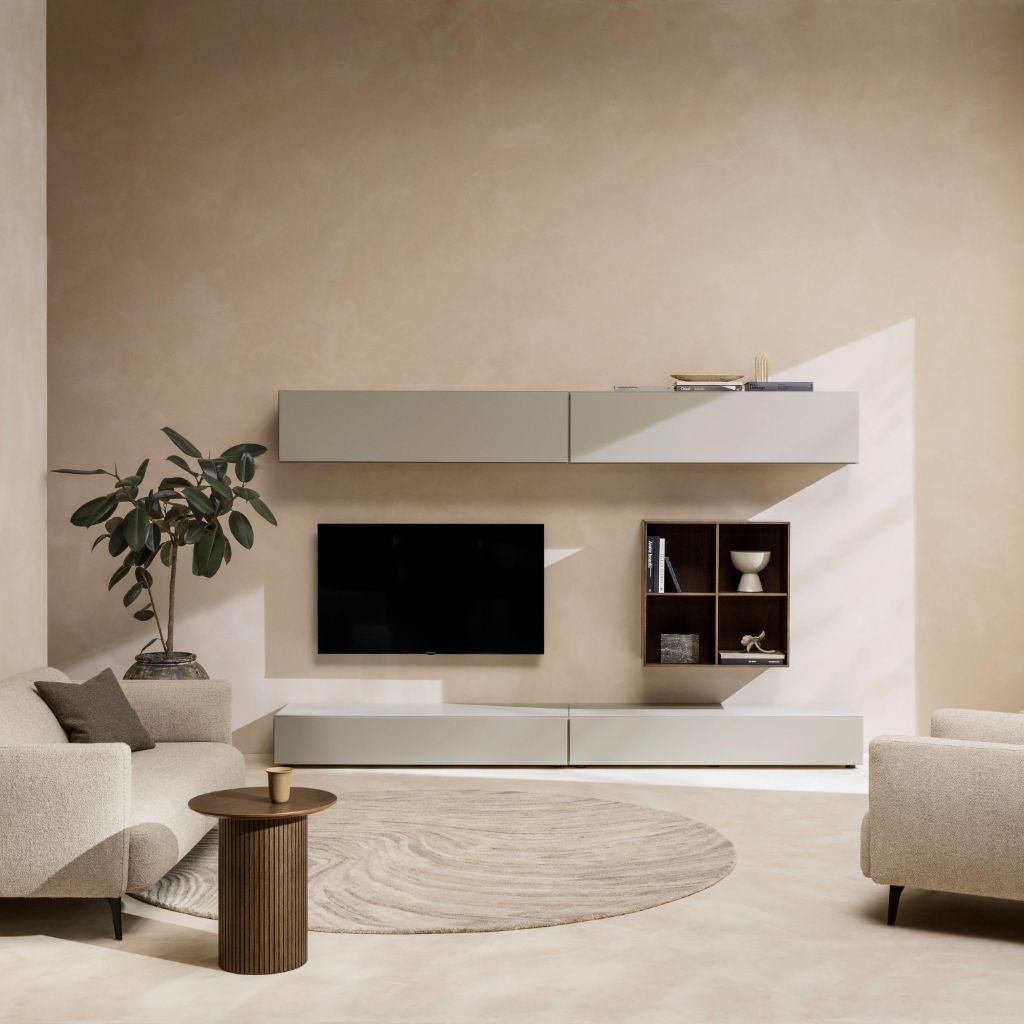
living room, beige wood TV unit, beige concrete flooring, with seamless pattern, beige plaster wallpaper, with solid pattern, minimalist